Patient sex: F
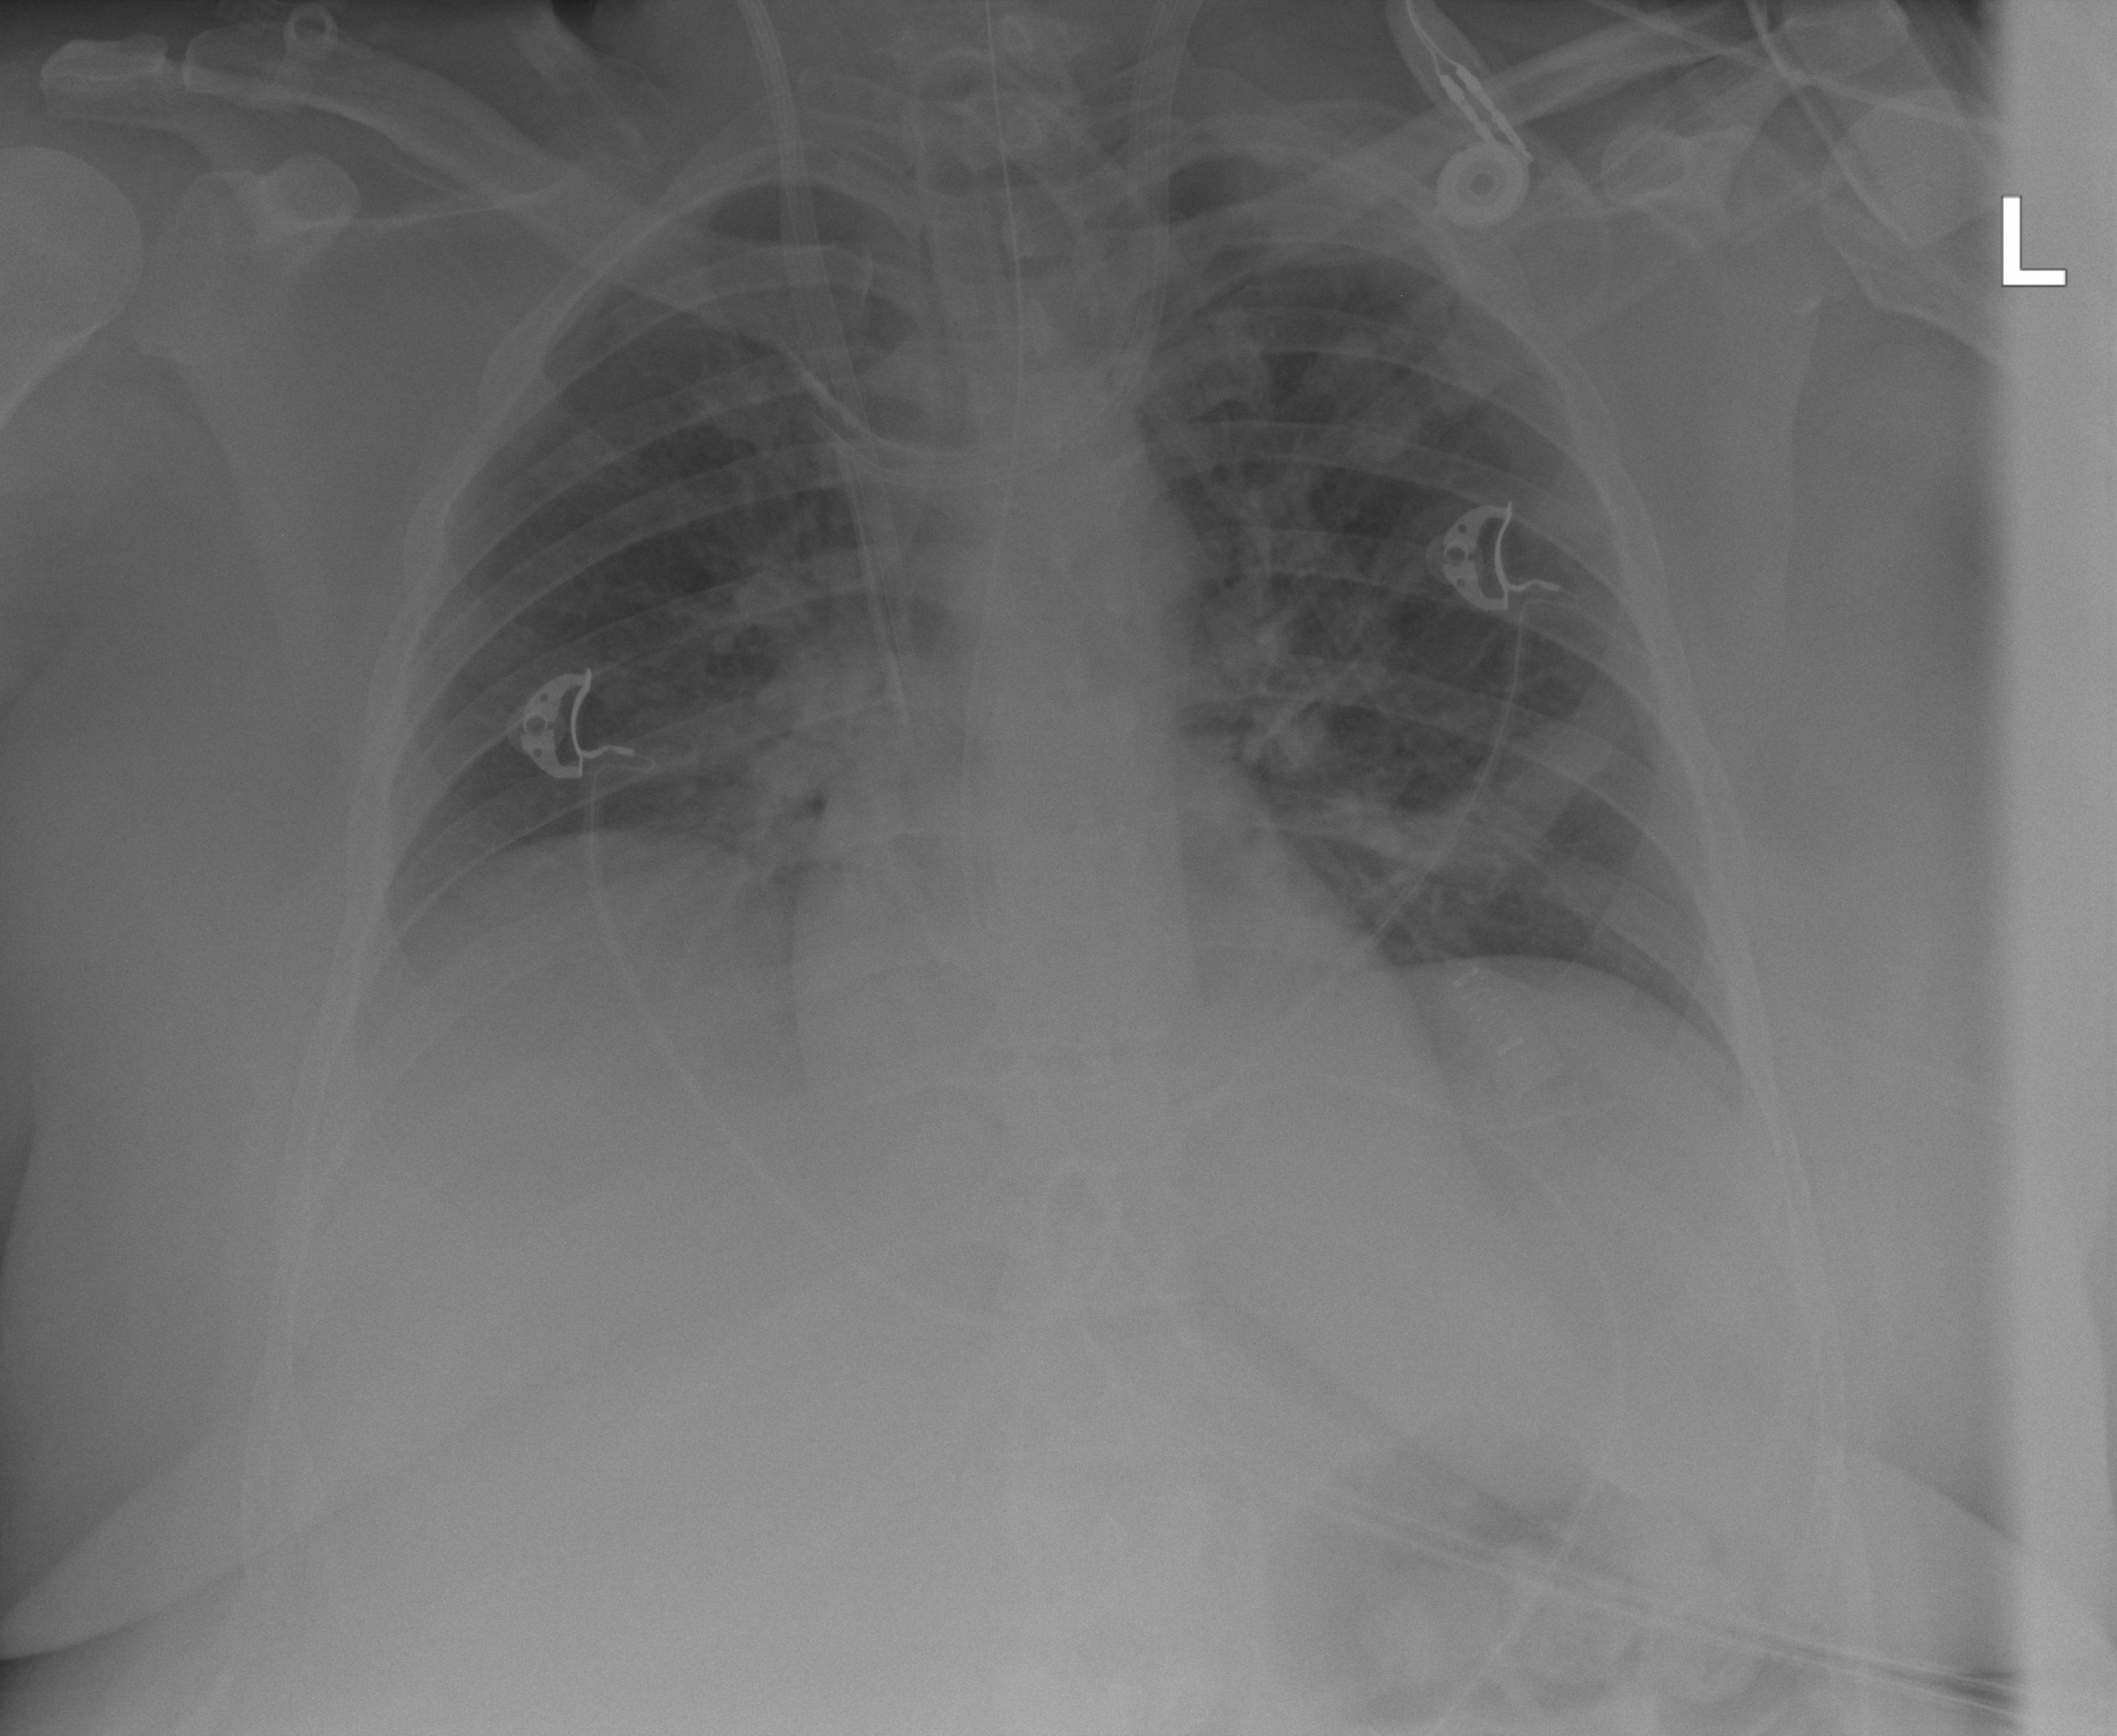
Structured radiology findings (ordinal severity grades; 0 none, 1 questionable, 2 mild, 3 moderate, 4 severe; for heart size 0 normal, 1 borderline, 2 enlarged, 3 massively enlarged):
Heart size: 0
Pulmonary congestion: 2
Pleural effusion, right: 0
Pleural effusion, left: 0
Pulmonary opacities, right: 2
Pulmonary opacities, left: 2
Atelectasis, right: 2
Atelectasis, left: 2